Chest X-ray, PA view. Patient: 39 years old, sex M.
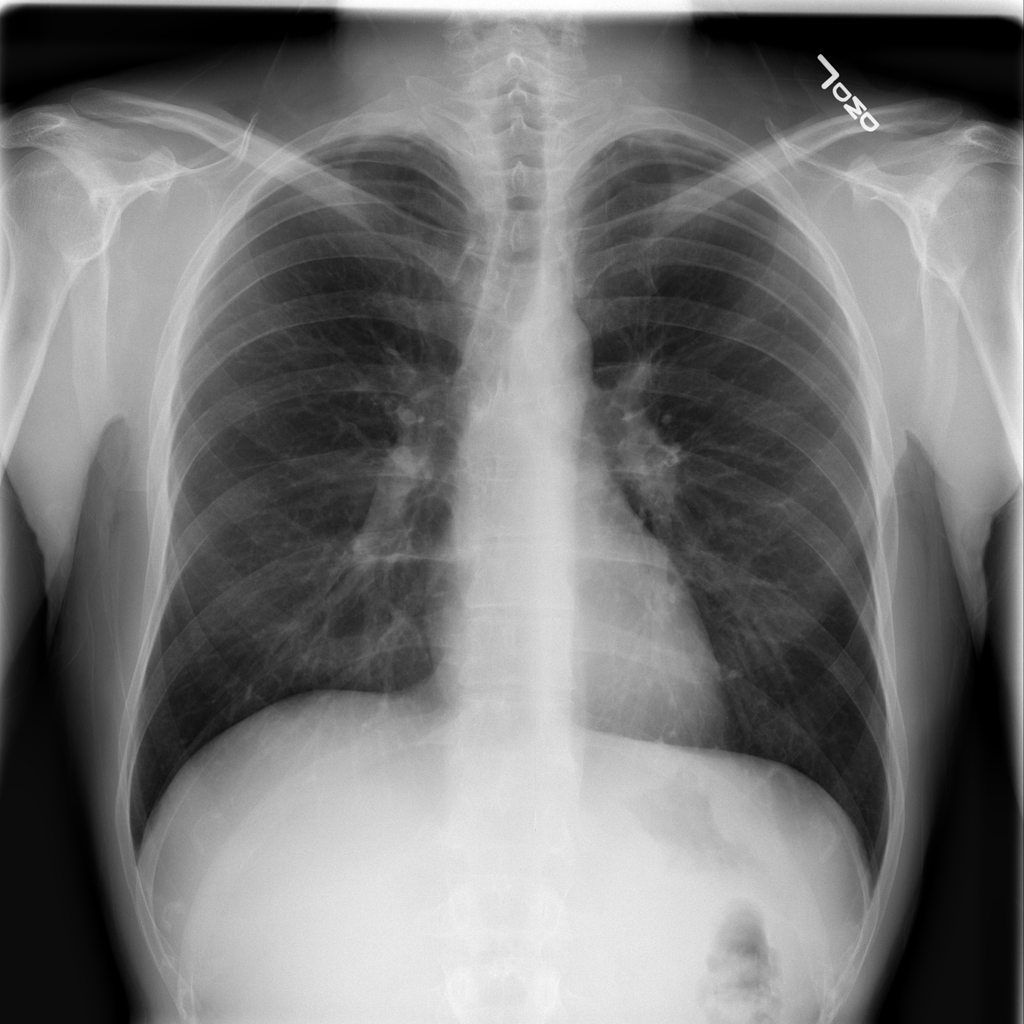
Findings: No Finding